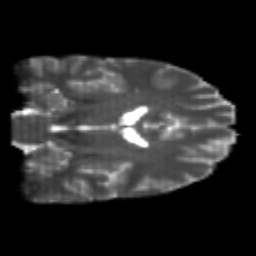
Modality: T2w
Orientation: coronal
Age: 25
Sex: female
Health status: healthy
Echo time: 0.074 s